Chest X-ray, PA view. Patient: 40 years old, sex M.
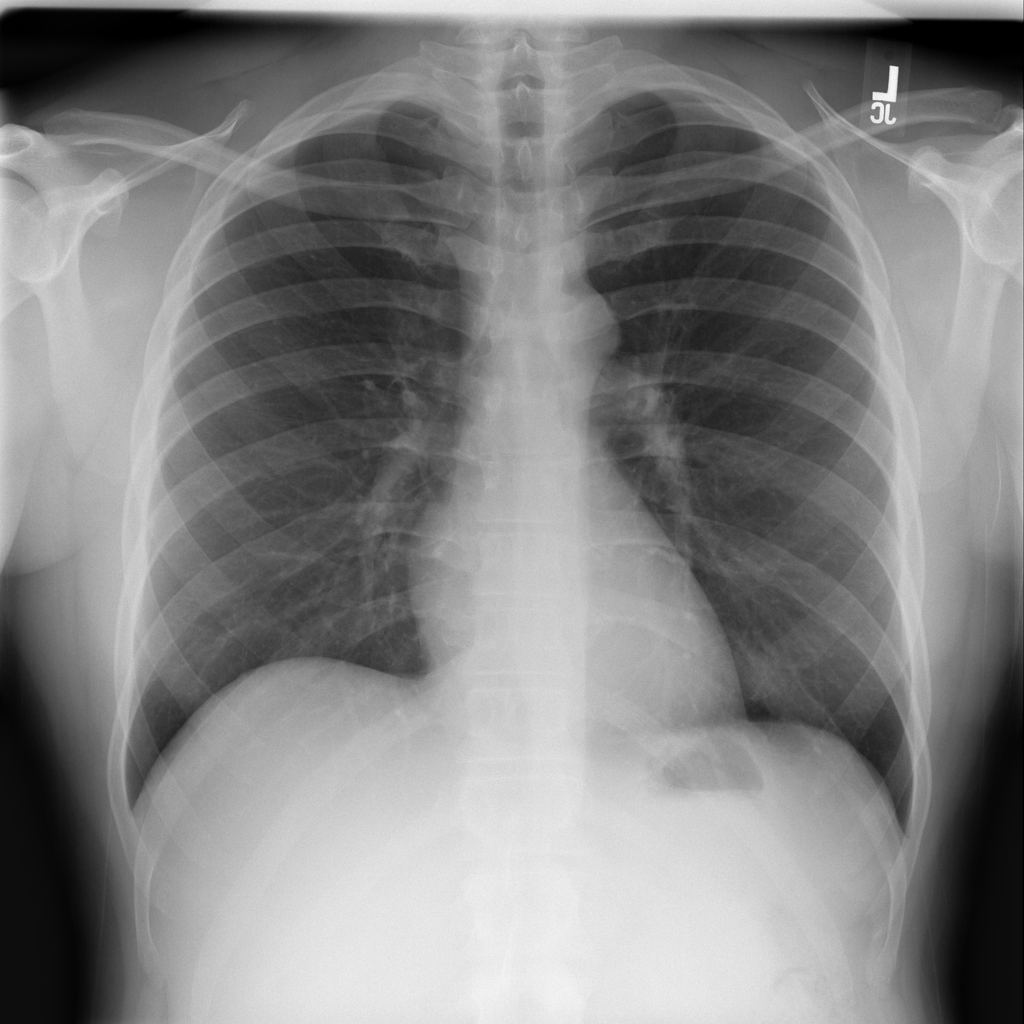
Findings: No Finding